Question: I am coding a landingpage for one of our future products and I have a little trouble with that
> '''
<form novalidate method="POST" class="subscribe-form">
<noscript>
</form>
<form method="POST" action="/" class="subscribe-form">
</noscript>
<input type="email" placeholder="{subscribe-status}" class="input-lg" name="email">
<input type="text" value="general" class="hidden" name="interest" class="interest-field">
<input type="submit" value="Let me know!" class="btn btn-blue btn-lg" data-location="header">
</form>
<span class="hint">*Prepare to be amazed. We promise we won't spam you.</span>
'''
The idea is to have defined form for js supporting browser and be ready for client side validation, but in case of noscript browser to have a fallback ready. But chrome renders it like that
Any
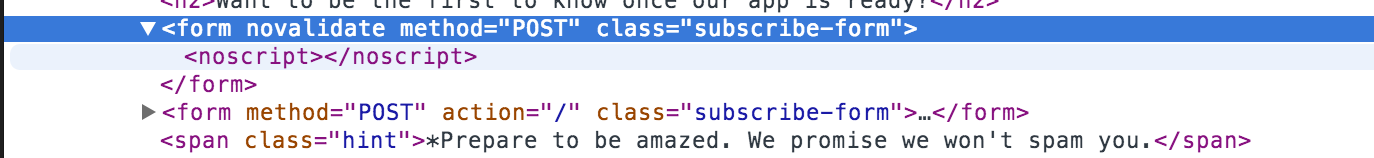
Answer: Browsers have different behavior how to render the DOM
one option is to turn on/off the noValidate with javascript
'''
<form id="myForm" novalidate method="POST" class="subscribe-form">
<script> document.getElementById("myForm").noValidate = true; </script>
<input type="email" placeholder="{subscribe-status}" class="input-lg" name="email">
<input type="text" value="general" class="hidden" name="interest" class="interest-field">
<input type="submit" value="Let me know!" class="btn btn-blue btn-lg" data-location="header">
</form>
<span class="hint">*Prepare to be amazed. We promise we won't spam you.</span>
'''
Another is to to toggle the visibility of js/no-js elements with css
'''
<style>
.myclass {
/* CSS code for all versions of your page goes here */
}
.js .myclass {
/* This CSS code will only show up if JS is enabled */
}
.no-js .myclass {
/* This CSS code will only show up if JS is disabled. */
}
</style>
<script>
// Remove "no-js" class from <html> element, if it exists:
var docElement = document.documentElement;
docElement.className = docElement.className.replace("no-js", "js");
</script>
'''